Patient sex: M
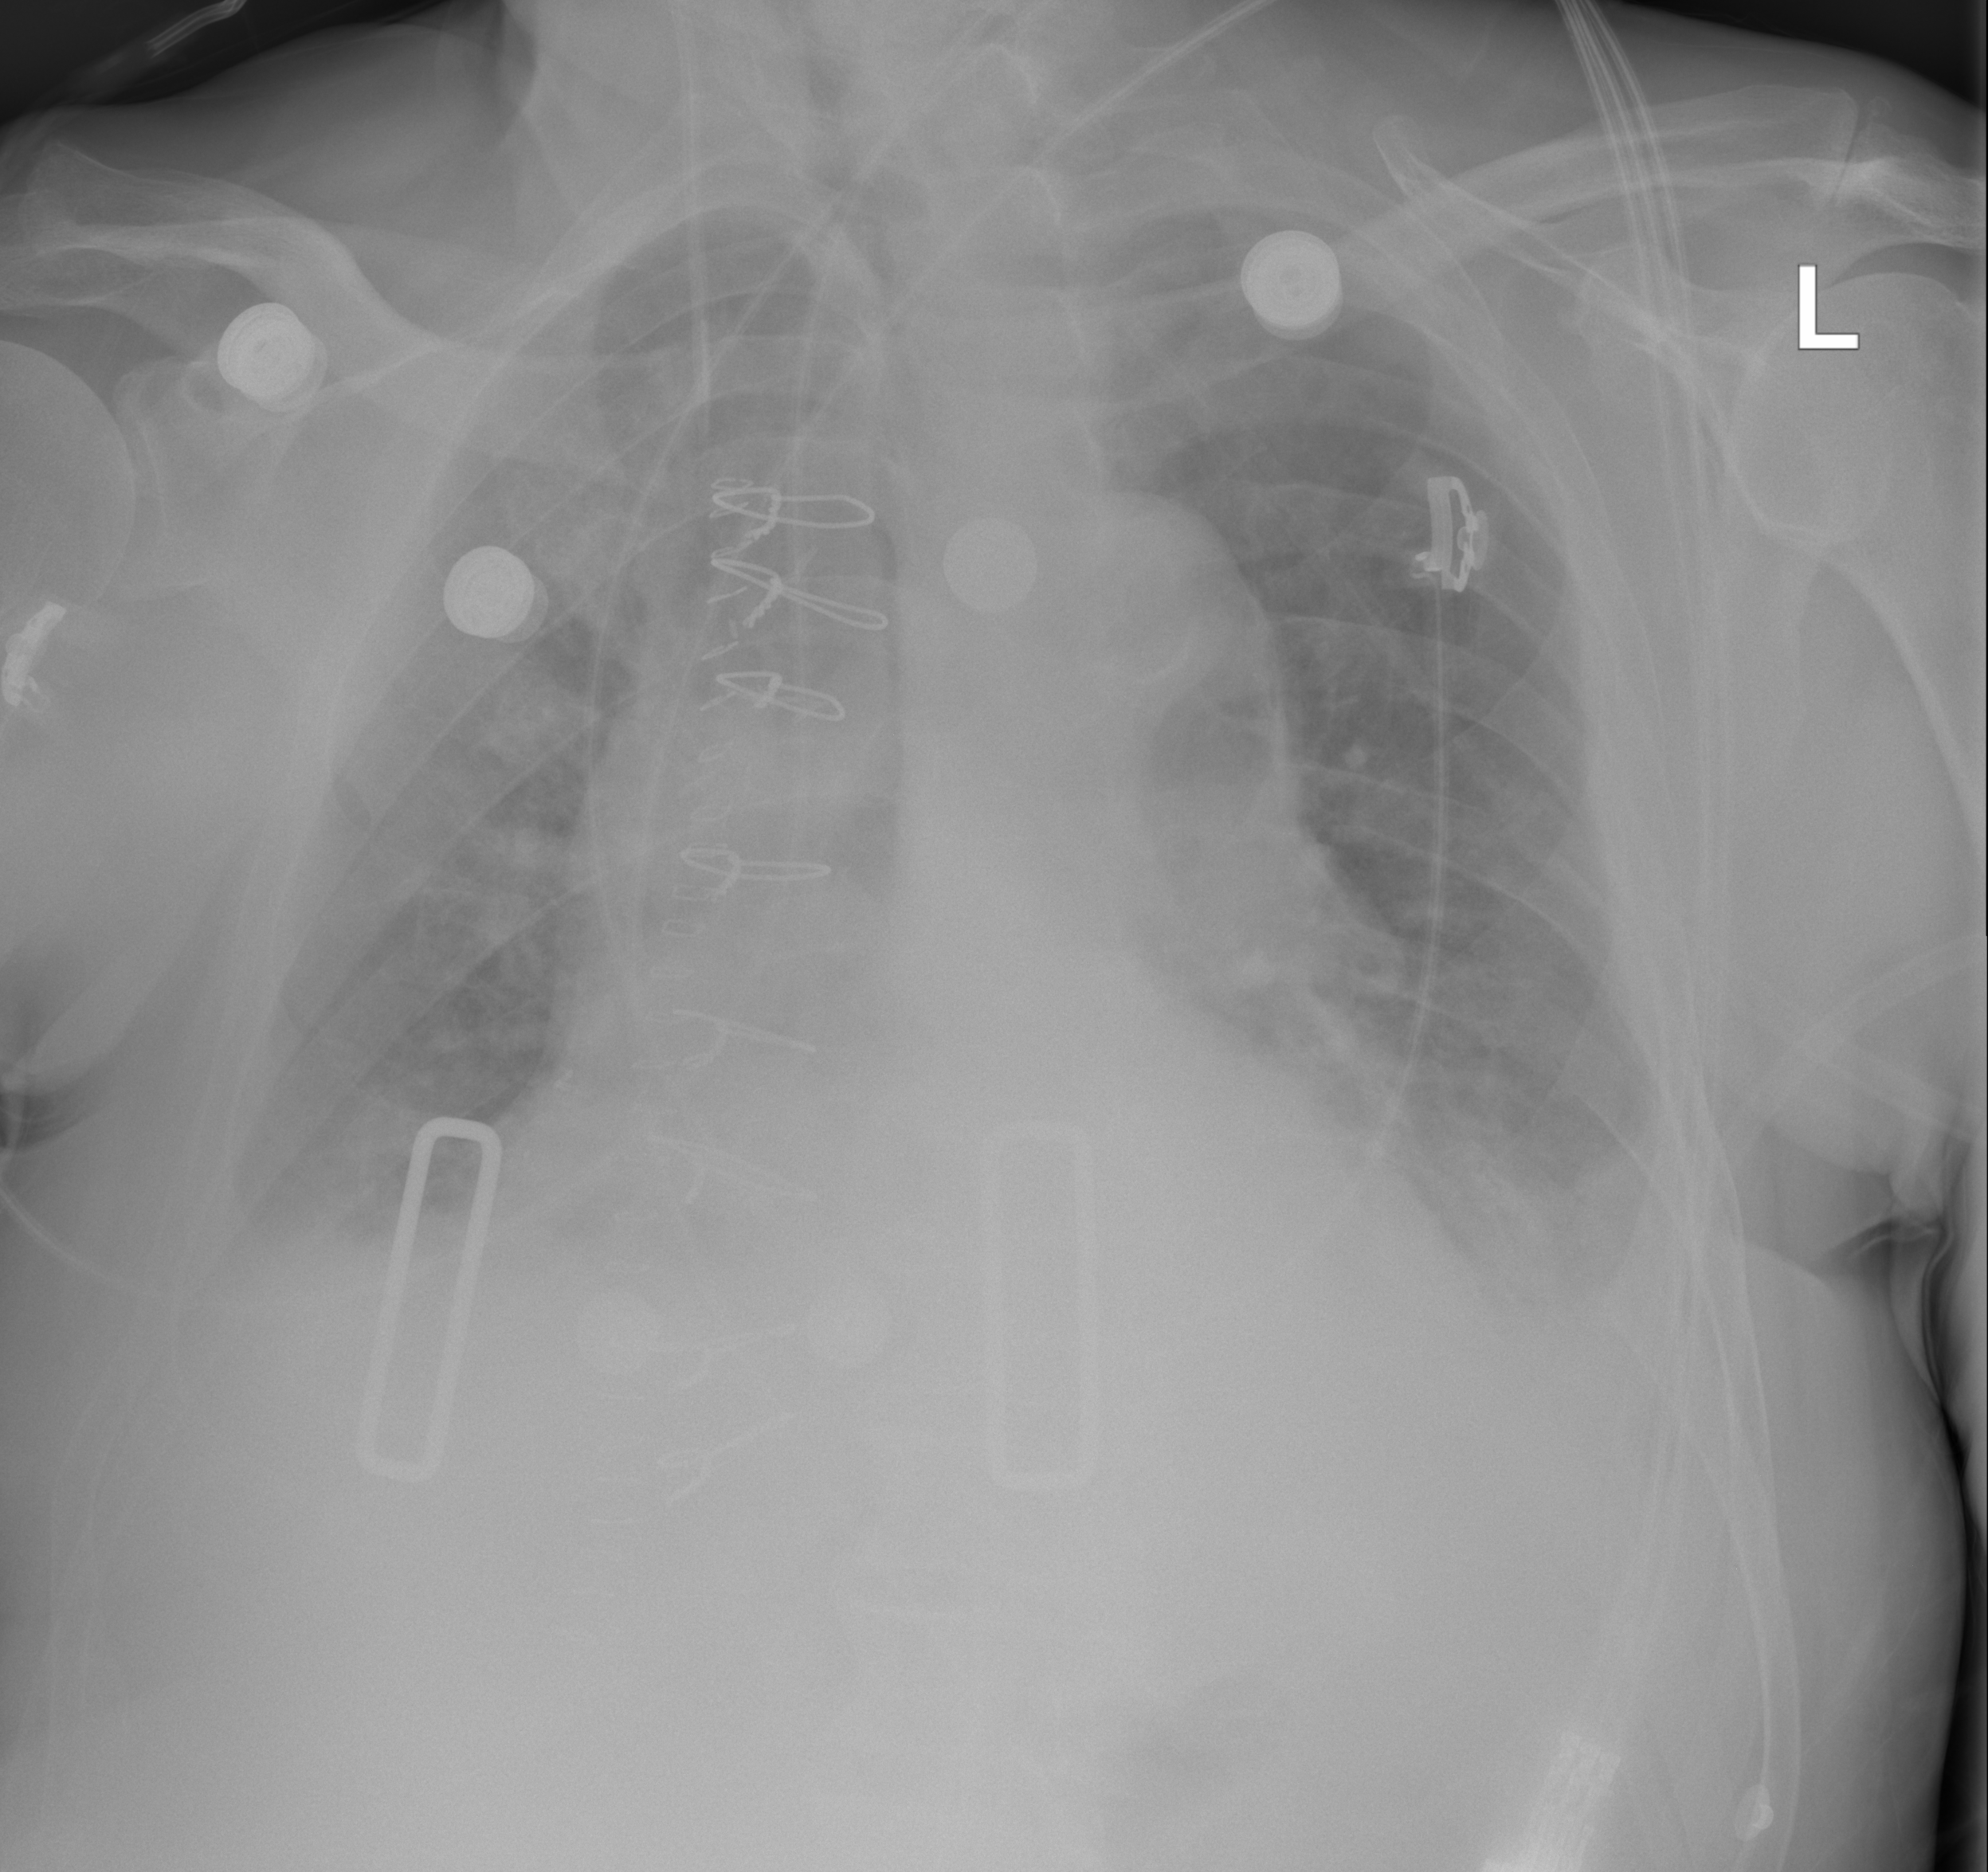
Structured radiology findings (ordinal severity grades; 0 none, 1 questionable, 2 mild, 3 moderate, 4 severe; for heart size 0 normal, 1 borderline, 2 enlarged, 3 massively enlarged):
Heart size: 2
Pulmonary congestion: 2
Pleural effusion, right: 2
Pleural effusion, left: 2
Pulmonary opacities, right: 0
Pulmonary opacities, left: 0
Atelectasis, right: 0
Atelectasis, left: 0